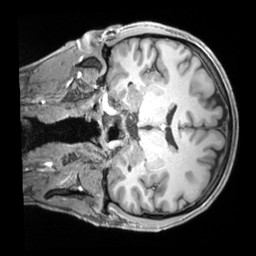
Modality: T1w
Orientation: coronal
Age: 28
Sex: male
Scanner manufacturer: siemens
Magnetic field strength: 3 T
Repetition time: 2.2 s
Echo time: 0.00218 s